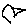
Label: bird